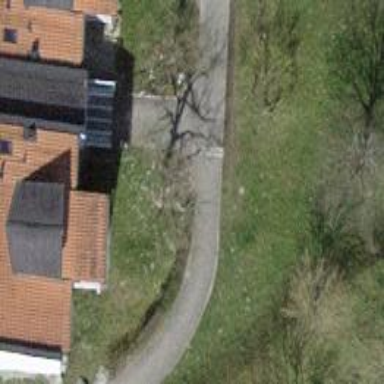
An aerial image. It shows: Path made of paving stones.